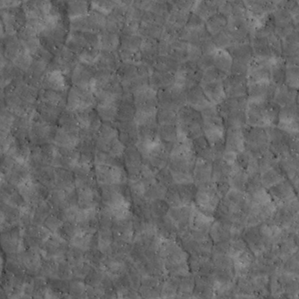
Label: non_frost